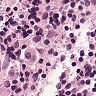
Metastatic tissue present: no